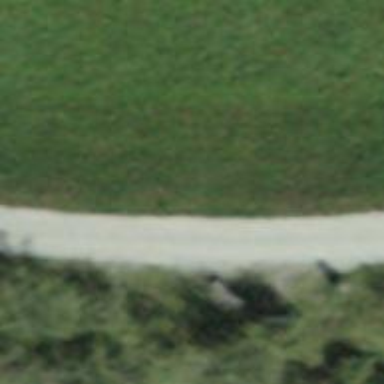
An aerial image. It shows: Bench.